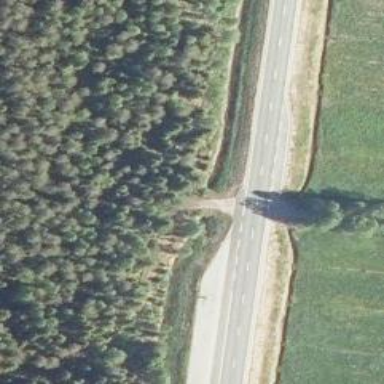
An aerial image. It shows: Asphalt road classified as trunk highway.